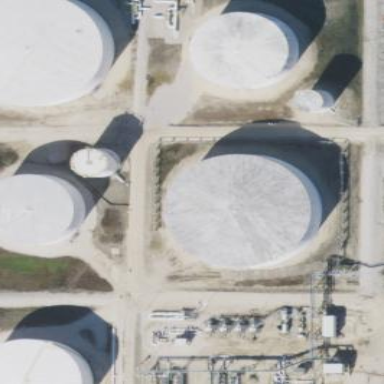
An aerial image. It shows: Storage tank building.